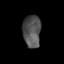
Tissue: skin
Cell type: T cells
Senescence score: 0.2651
Nuclear area (px): 568
Mean DAPI intensity: 82.141